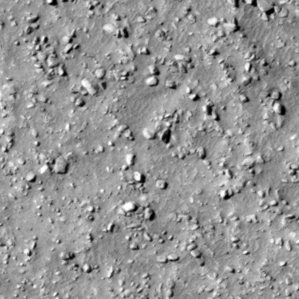
Label: non_frost